Question: I have the following code to draw circles, squares, ellipses and (wrong) rectangles with equal angle sections. Circles, squares and ellipses work fine, but what i want to achieve with the rectangle code is that the end of the sections lines don't end on the border of the ellipsis but on the border of the rectangle. Using the same code as I am using for the square isn't working because the lines will get stretched and the angles are wrong afterwards.
The ellipsis I am drawing looks like this, the orange lines show how the lines should be when I select the rectangle version ("R"):
ellipsis with rectangle lines:

This will be called in a loop to get all points and draw lines between the coordinates.
'''
const a = width * 0.5;
const b = height * 0.5;
let x;
let y;
const ro =
pieChartKind === 'E' || pieChartKind === 'R'
? (a * b) /
Math.sqrt((b * Math.cos(currentAngle)) ** 2 + (a * Math.sin(currentAngle)) ** 2)
: 1;
const factor =
pieChartKind === 'S' || pieChartKind === 'R'
? Math.sqrt(1.0) /
Math.max(
Math.abs(ro * Math.cos(currentAngle)),
Math.abs(ro * Math.sin(currentAngle)),
)
: 1;
if (pieChartKind === 'E') {
x = factor * ro * Math.cos(currentAngle) + width * 0.5;
y = factor * ro * Math.sin(currentAngle) + height * 0.5;
} else {
x = factor * ro * Math.cos(currentAngle) * a + width * 0.5;
y = factor * ro * Math.sin(currentAngle) * b + height * 0.5;
}
return { x, y };
'''
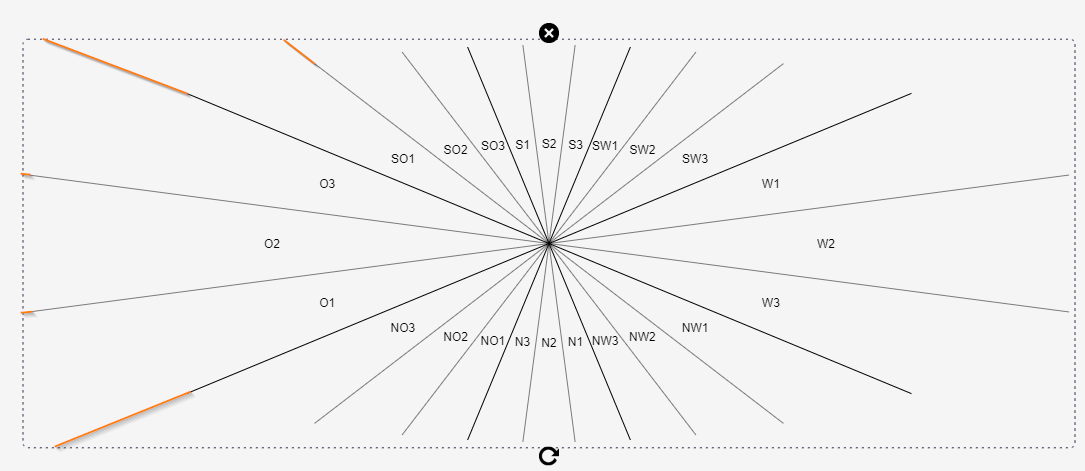
Answer: For rectangle you can use this approach:
'''
if (abs(a*cos(currentAngle)) >= abs(b*sin(currentAngle))) {
if (cos(currentAngle) > 0) {
x = 2*a
y = b + a * tan(currentAngle)
}
else {
x = 0
y = b - a * tan(currentAngle)
}
else {
if (sin(currentAngle) > 0) {
x = a + b / tan(currentAngle)
y = 0
}
else {
x = a - b / tan(currentAngle)
y = 2*b
}
}
'''
Logic here: radius-vector intersects vertical edge for angles close to X-axis, and horizontal edge for angles close to Y-axis.
Example implemented in Delphi, ellipse points 'ex, ey' and rectangle points 'rx, ry' are calculated relative to center.
<URL>
'''
var
i, cx, cy, ex, ey, rx, ry, a, b: Integer;
an: Double;
begin
cx := 300; cy := 200; a := 200; b := 150;
for i := 0 to 31 do begin
an := i * 2 * Pi / 32;
ex := Round(a * Cos(an));
ey := Round(b * Sin(an));
Canvas.Pen.Color := clBlue;
Canvas.Pen.Width := 1;
Canvas.MoveTo(cx, cy);
Canvas.LineTo(cx + ex, cy + ey);
if abs(a * Cos(an)) >= abs(b * Sin(an)) then begin
if Cos(an) > 0 then begin
rx := a;
ry := Round(b * tan(an));
end else begin
rx := -a;
ry := -Round(b * tan(an));
end;
end else begin
if Sin(an) >= 0 then begin
ry := b;
rx := Round(a / tan(an));
end else begin
ry := -b;
rx := -Round(a / tan(an));
end;
end;
Canvas.Pen.Color := clRed;
Canvas.Pen.Width := 2;
Canvas.LineTo(cx + rx, cy + ry);
end;
'''